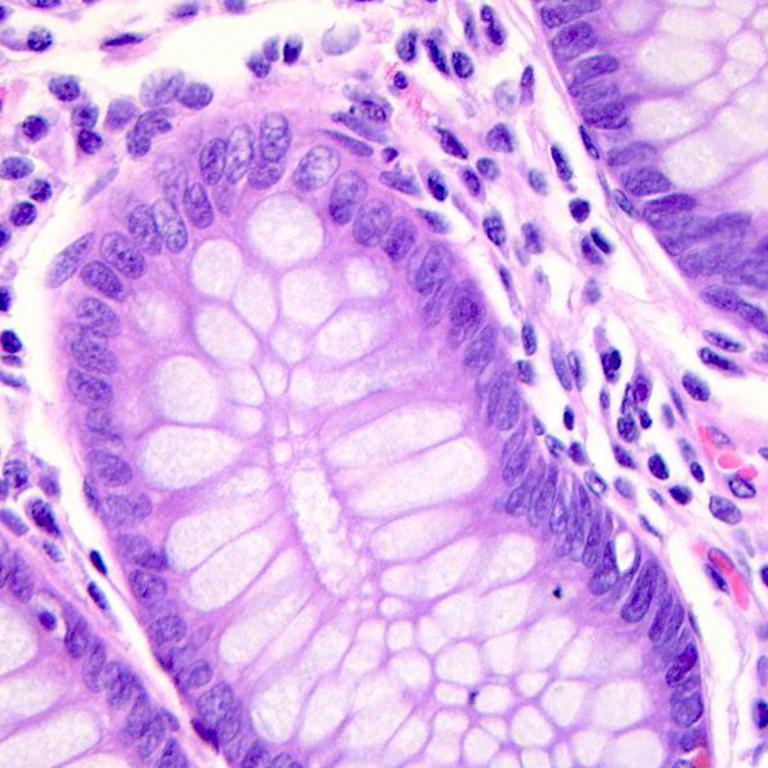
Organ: colon
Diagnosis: benign